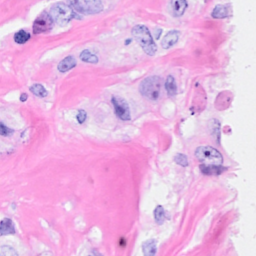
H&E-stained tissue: Breast